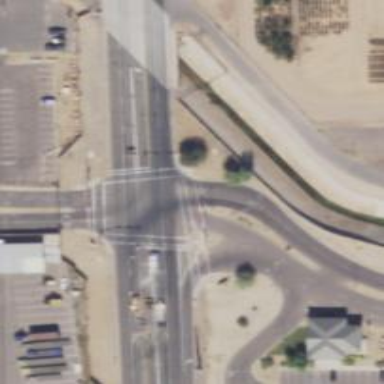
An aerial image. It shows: Solid stop line on the road.